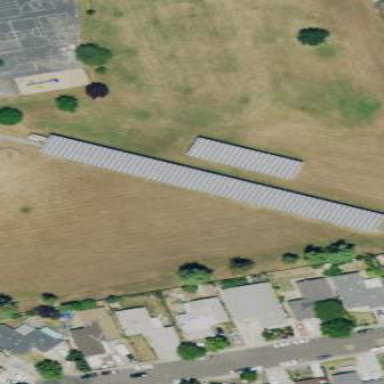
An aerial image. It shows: Solar photovoltaic panel on the roof of building used as solar power generator.